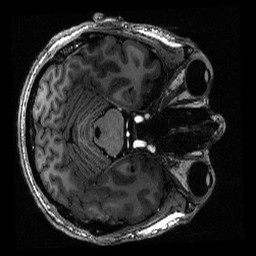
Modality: T1w
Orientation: axial
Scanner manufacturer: siemens
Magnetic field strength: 6.98 T
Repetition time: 2.5 s
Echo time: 0.00255 s